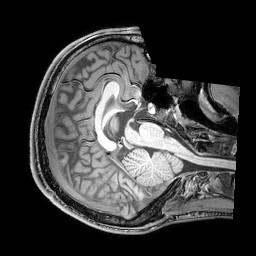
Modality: T1w
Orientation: axial